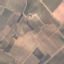
Land use / land cover: PermanentCrop